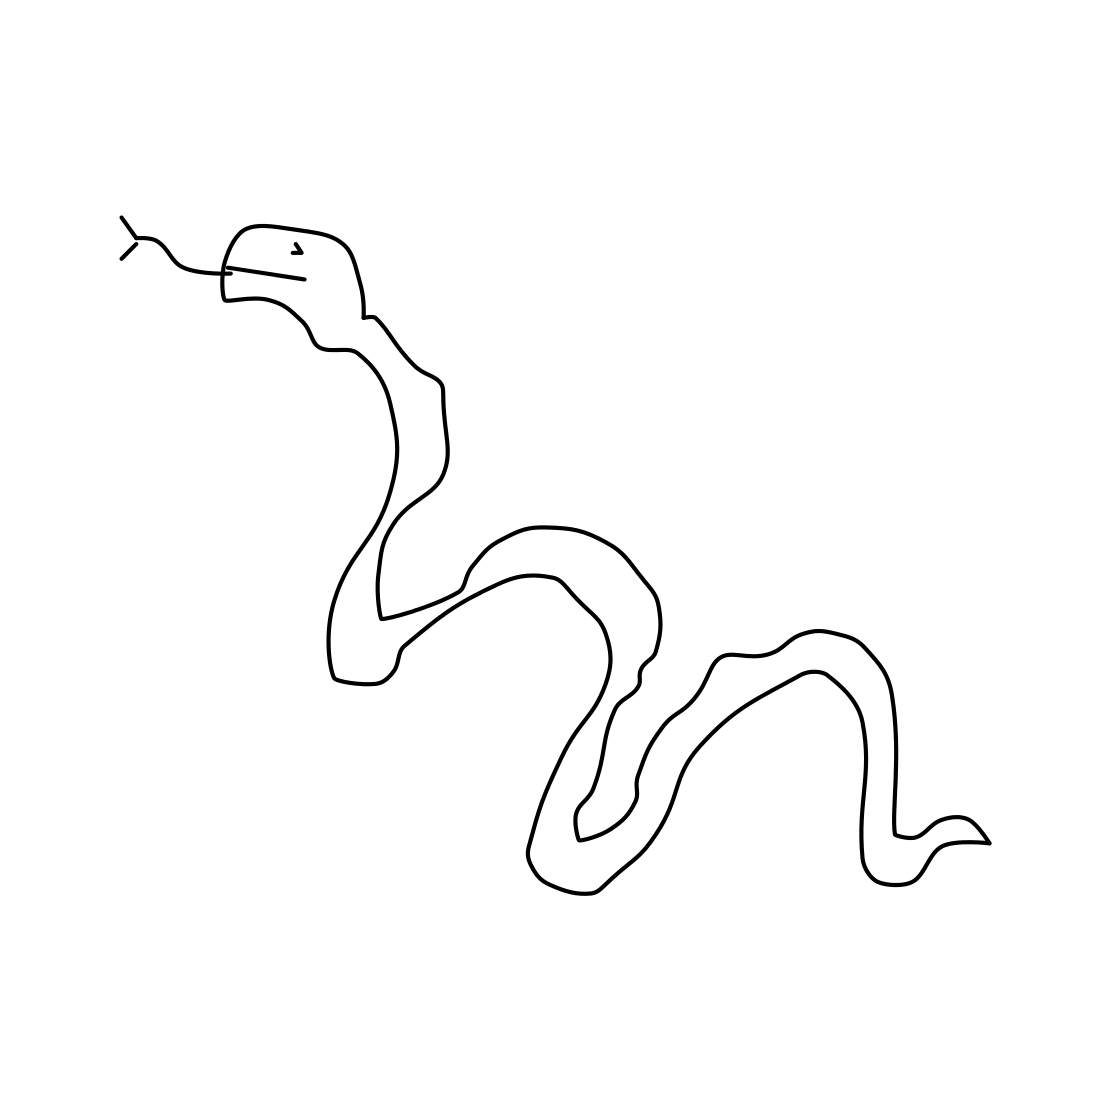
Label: snake